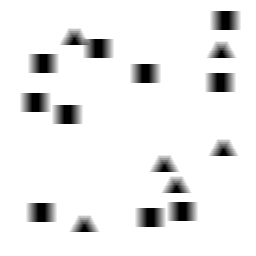
Squares: 10
Triangles: 6
Stars: 0
Total shapes: 16